Question: I'm developing a prestashop module that has to make lists of existing products.
For the configuration panel of the module, using and , I'm trying to replicate the "accesories" capability, where you start writing some info of a product on an input, and it shows the products that are a match. When selecting that product, it gets added on a list. Like this:

This a screenshot of Catalog / Products / Associations tab.
I'm trying with PS 1.6.0.14 and PS1.6.1.0RC3. How would I replicate this functionality to get lists of products on a module configuration panel?
I tried looking here <URL> but I don't really understand where half of that info is coming from.
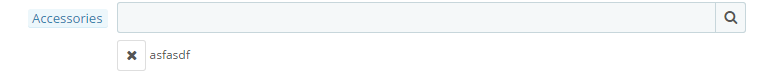
Answer: I think that to achieve that functionality, the renderForm() function won't be enough since you have to bind some javascript and some custom html.
The process of writing a fully functional module is a bit long but by taking the accessories functionality as a starting point it wont be so hard and you will always have a reference on "how-to-do-it".
I would go with this:
1) first create your
> getContent()
function to be able to show the custom template and the product associated by your module so we will have something along:
'''
public function getContent(){
//post process part to save the associations
if(Tools::isSubmit('saveMyAssociations'){
... //we will see it later
}
$my_associations = MyModule::getAssociationsLight($this->context->language->id,Tools::getValue('id_product')); //function that will retrieve the array of all the product associated on my module table.
$this->context->smarty->assign(array(
'my_associations' => $my_associations,
'product_id' => (int)Tools::getValue('id_product')
));
return $this->display(__FILE__, 'views/templates/admin/admintemplate.tpl'); //custome template to create the autocomplete
}
//our little function to get the already saved list, for each product we will retrieve id, name and reference with a join on the product/product_lang tables.
public static function getAssociationsLight($id_lang, $id_product, Context $context = null)
{
if (!$context)
$context = Context::getContext();
$sql = 'SELECT p.'id_product', p.'reference', pl.'name'
FROM ''._DB_PREFIX_.'my_associations'
LEFT JOIN ''._DB_PREFIX_.'product' p ON (p.'id_product'= 'id_product_2')
'.Shop::addSqlAssociation('product', 'p').'
LEFT JOIN ''._DB_PREFIX_.'product_lang' pl ON (
p.'id_product' = pl.'id_product'
AND pl.'id_lang' = '.(int)$id_lang.Shop::addSqlRestrictionOnLang('pl').'
)
WHERE 'id_product_1' = '.(int)$id_product;
return Db::getInstance()->executeS($sql);
}
'''
2) create a template that will be able to show the automplete and the list.
Here we will loop trough the saved associations to create our autocomplete list, and we will do it with some hidden field to keep track of the ids/name and also a visible list were we will have a delete button for each row.
'''
<input type="hidden" name="inputMyAssociations" id="inputMyAssociations" value="{foreach from=$my_associations item=accessory}{$accessory.id_product}-{/foreach}" />
<input type="hidden" name="nameMyAssociations" id="nameMyAssociations" value="{foreach from=$my_associations item=accessory}{$accessory.name|escape:'html':'UTF-8'}$?{/foreach}" />
<div id="ajax_choose_product_association">
<div class="input-group">
<input type="text" id="product_autocomplete_input_association" name="product_autocomplete_input_association" />
<span class="input-group-addon"><i class="icon-search"></i></span>
</div>
</div>
<div id="divMyAssociations">
{foreach from=$my_associations item=accessory}
<div class="form-control-static">
<button type="button" class="btn btn-default delAssociation" name="{$accessory.id_product}">
<i class="icon-remove text-danger"></i>
</button>
{$accessory.name|escape:'html':'UTF-8'}{if !empty($accessory.reference)}{$accessory.reference}{/if}
</div>
{/foreach}
</div>
<input type="submit" name="submitMyAssociations" id="submitMyAssociations" value="Send"/>
<input type="hidden" name="productId" id="productId" value="{$product_id|escape:'html'}"/>
'''
3) Now we can add the javascript to bind an autocomplete on the main input and perform all the logic for each action
'''
$(document).ready(function(){
//our function wrapper.
var initMyAssociationsAutocomplete = function (){
//initialize the autocomplete that will point to the default ajax_products_list page (it returns the products by id+name)
$('#product_autocomplete_input_association')
.autocomplete('ajax_products_list.php', {
minChars: 1,
autoFill: true,
max:20,
matchContains: true,
mustMatch:true,
scroll:false,
cacheLength:0,
formatItem: function(item) {
return item[1]+' - '+item[0];
}
}).result(addAssociation);
//as an option we will add a function to exclude a product if it's already in the list
$('#product_autocomplete_input_association').setOptions({
extraParams: {
excludeIds : getAssociationsIds()
}
});
};
//function to exclude a product if it exists in the list
var getAssociationsIds = function()
{
if ($('#inputMyAssociations').val() === undefined)
return '';
return $('#inputMyAssociations').val().replace(/\-/g,',');
}
//function to add a new association, adds it in the hidden input and also as a visible div, with a button to delete the association any time.
var addAssociation = function(event, data, formatted)
{
if (data == null)
return false;
var productId = data[1];
var productName = data[0];
var $divAccessories = $('#divCrossSellers');
var $inputAccessories = $('#inputMyAssociations');
var $nameAccessories = $('#nameMyAssociations');
/* delete product from select + add product line to the div, input_name, input_ids elements */
$divAccessories.html($divAccessories.html() + '<div class="form-control-static"><button type="button" class="delAssociation btn btn-default" name="' + productId + '"><i class="icon-remove text-danger"></i></button>&nbsp;'+ productName +'</div>');
$nameAccessories.val($nameAccessories.val() + productName + '$?');
$inputAccessories.val($inputAccessories.val() + productId + '-');
$('#product_autocomplete_input_association').val('');
$('#product_autocomplete_input_association').setOptions({
extraParams: {excludeIds : getAssociationsIds()}
});
};
//the function to delete an associations, delete it from both the hidden inputs and the visible div list.
var delAssociations = function(id)
{
var div = getE('divMyAssociations');
var input = getE('inputMyAssociations');
var name = getE('nameMyAssociations');
// Cut hidden fields in array
var inputCut = input.value.split('-');
var nameCut = name.value.split('$?');
if (inputCut.length != nameCut.length)
return alert('Bad size');
// Reset all hidden fields
input.value = '';
name.value = '';
div.innerHTML = '';
for (i in inputCut)
{
// If empty, error, next
if (!inputCut[i] || !nameCut[i])
continue ;
// Add to hidden fields no selected products OR add to select field selected product
if (inputCut[i] != id)
{
input.value += inputCut[i] + '-';
name.value += nameCut[i] + '$?';
div.innerHTML += '<div class="form-control-static"><button type="button" class="delAssociation btn btn-default" name="' + inputCut[i] +'"><i class="icon-remove text-danger"></i></button>&nbsp;' + nameCut[i] + '</div>';
}
else
$('#selectAssociation').append('<option selected="selected" value="' + inputCut[i] + '-' + nameCut[i] + '">' + inputCut[i] + ' - ' + nameCut[i] + '</option>');
}
$('#product_autocomplete_input_association').setOptions({
extraParams: {excludeIds : getAssociationsIds()}
});
};
//finally initialize the function we have written above and create all the binds.
initMyAssociationsAutocomplete();
//live delegation of the deletion button to our delete function, this will allow us to delete also any element added after the dom creation with the ajax autocomplete.
$('#divMyAssociations').delegate('.delAssociation', 'click', function(){
delAssociations($(this).attr('name'));
});
});
'''
4) now you just need to save the associations made by your module autocomplete, and i suggest to perform it by first deleting any association made on a given product and then saving all of them. so you don't have to care about inserting or updating an entry
'''
public function getContent(){
//post process part
if(Tools::isSubmit('saveMyAssociations'){
$product_id = (int)Tools::getValue('productId');
// see the function below, a simple query to delete all the associations on a product
$this->deleteMyAssociations($product_id);
if ($associations = Tools::getValue('inputMyAssociations'))
{
$associations_id = array_unique(explode('-', $associations));
if (count($associations_id))
{
array_pop($associations_id);
//insert all the association we have made.
$this->changeMyAssociations($associations_id, $product_id);
}
}
}
}
protected function deleteMyAssociations($product_id){
return Db::getInstance()->execute('DELETE FROM ''._DB_PREFIX_.'my_associations' WHERE 'id_product_1' = '.(int)$product_id);
}
protected function changeMyAssociations($associations_id, $product_id){
foreach ($associations_id as $id_product_2)
Db::getInstance()->insert('my_associations', array(
'id_product_1' => (int)$product_id,
'id_product_2' => (int)$id_product_2
));
}
'''
I hope it can help you to go through all of this.